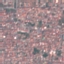
Land use / land cover: Residential